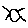
Label: sun